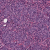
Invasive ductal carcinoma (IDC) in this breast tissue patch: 1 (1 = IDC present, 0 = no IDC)